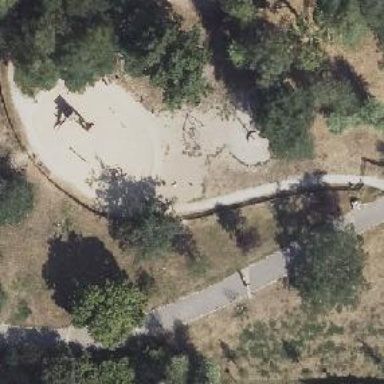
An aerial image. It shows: Playground with springy equipment.